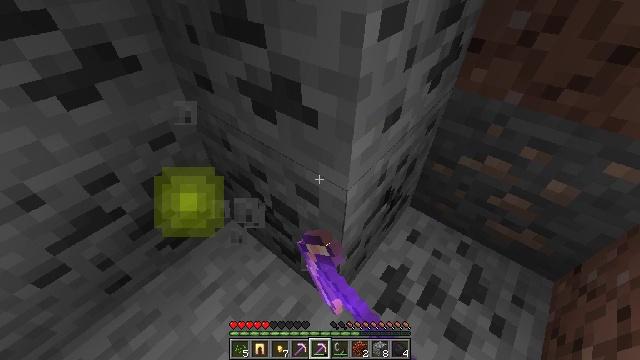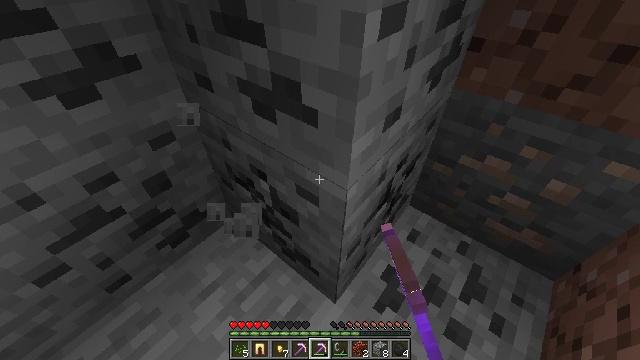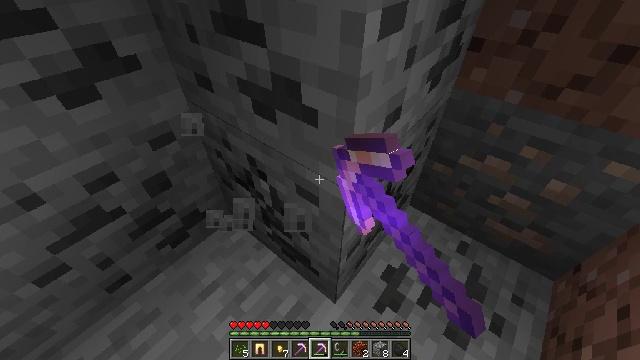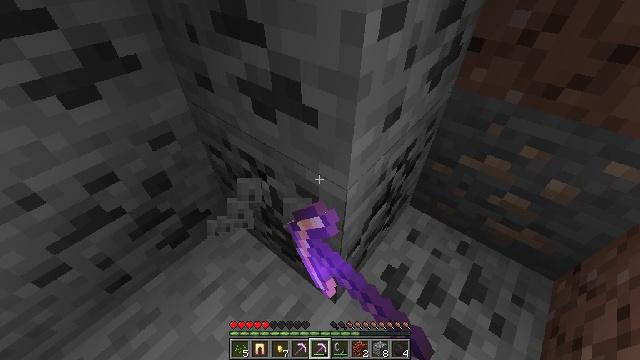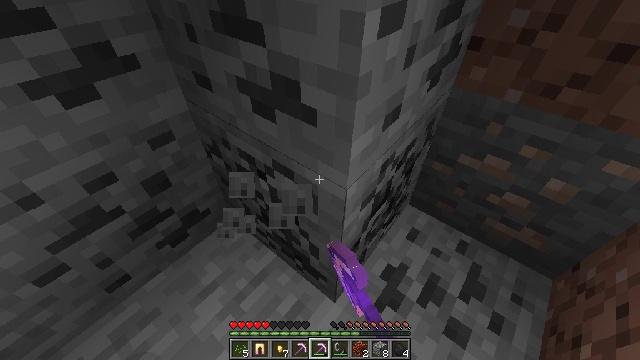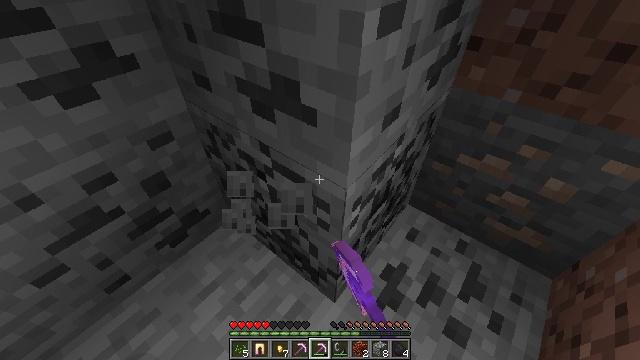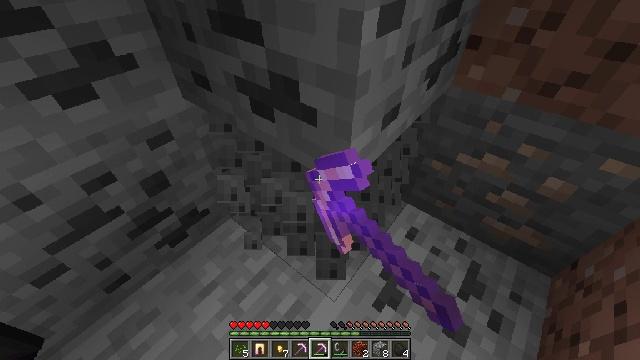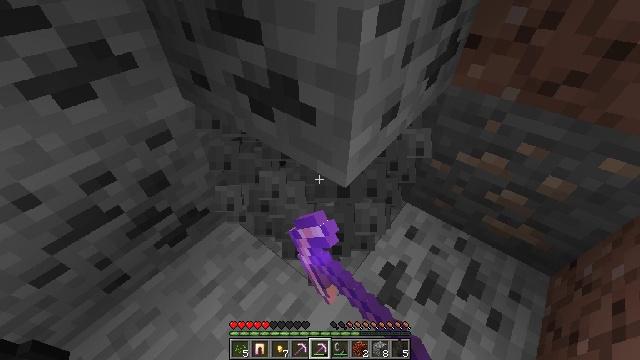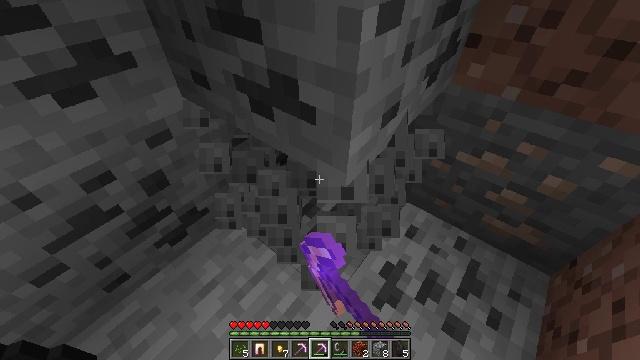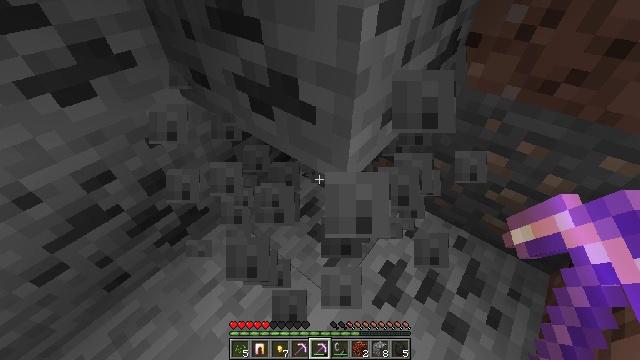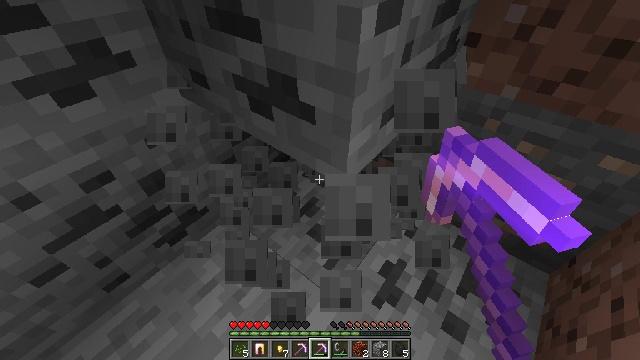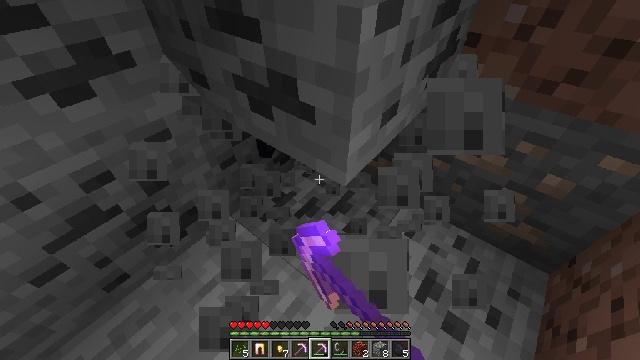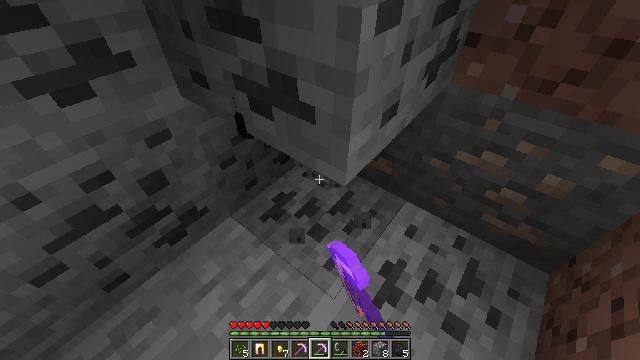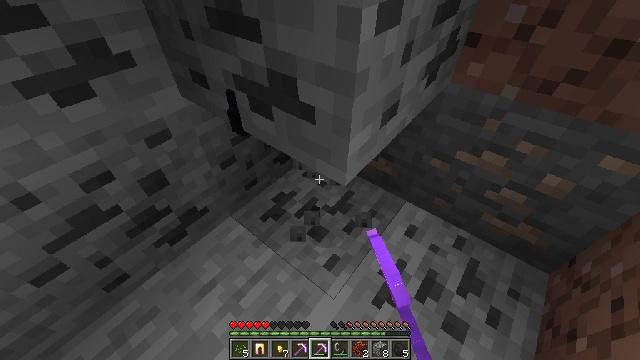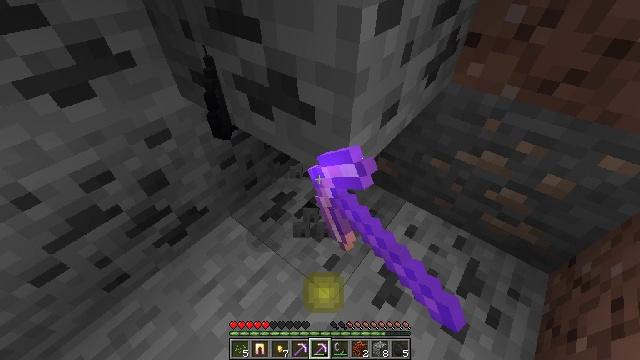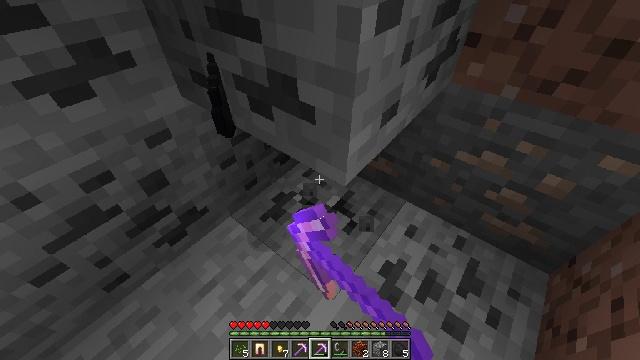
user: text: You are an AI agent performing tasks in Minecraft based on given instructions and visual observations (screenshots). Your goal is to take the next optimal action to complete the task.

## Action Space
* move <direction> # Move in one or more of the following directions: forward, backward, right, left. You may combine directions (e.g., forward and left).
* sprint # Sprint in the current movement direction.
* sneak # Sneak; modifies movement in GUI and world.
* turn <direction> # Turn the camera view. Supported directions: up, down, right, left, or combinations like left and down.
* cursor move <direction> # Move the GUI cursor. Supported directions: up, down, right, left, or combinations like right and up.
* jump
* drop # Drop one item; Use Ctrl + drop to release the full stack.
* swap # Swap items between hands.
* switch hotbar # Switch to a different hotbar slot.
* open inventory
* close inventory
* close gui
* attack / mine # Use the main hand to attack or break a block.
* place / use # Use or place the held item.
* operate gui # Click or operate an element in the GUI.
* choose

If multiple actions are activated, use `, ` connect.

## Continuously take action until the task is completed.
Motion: motion action
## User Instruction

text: Mine the coal ore underground.
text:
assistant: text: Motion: attack / mine
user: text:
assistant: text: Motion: attack / mine
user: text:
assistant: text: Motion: attack / mine
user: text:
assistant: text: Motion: attack / mine
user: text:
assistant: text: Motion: attack / mine
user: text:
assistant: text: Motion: attack / mine
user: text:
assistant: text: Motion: attack / mine
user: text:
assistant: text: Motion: attack / mine
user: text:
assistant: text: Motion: attack / mine
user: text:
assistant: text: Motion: attack / mine
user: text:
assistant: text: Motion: attack / mine
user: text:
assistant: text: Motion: attack / mine
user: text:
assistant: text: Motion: attack / mine
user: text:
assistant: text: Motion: attack / mine
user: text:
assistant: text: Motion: attack / mine
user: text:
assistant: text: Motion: attack / mine
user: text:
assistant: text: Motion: attack / mine
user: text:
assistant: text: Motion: attack / mine
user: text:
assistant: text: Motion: attack / mine
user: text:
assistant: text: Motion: attack / mine
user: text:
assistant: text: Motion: attack / mine
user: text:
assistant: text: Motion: attack / mine
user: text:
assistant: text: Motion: attack / mine
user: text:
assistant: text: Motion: attack / mine
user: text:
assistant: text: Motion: attack / mine
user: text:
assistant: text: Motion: attack / mine
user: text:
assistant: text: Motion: attack / mine
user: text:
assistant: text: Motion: attack / mine
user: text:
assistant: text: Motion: no_op
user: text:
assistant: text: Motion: no_op